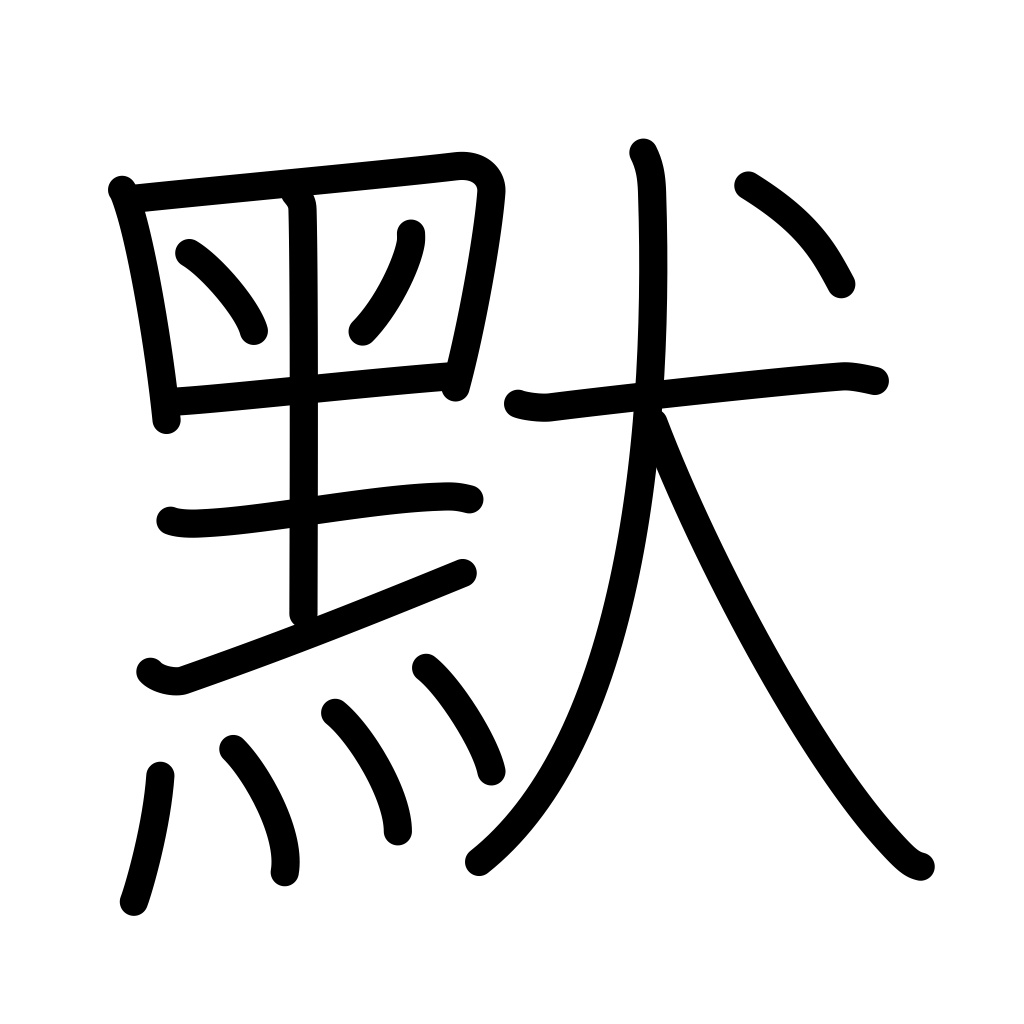
Meaning: silent, quiet, still, dark